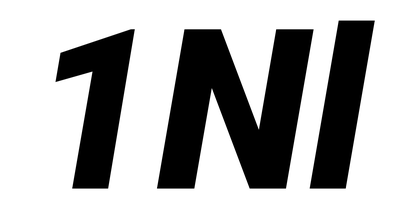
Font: Roboto-Italic_Black_Italic